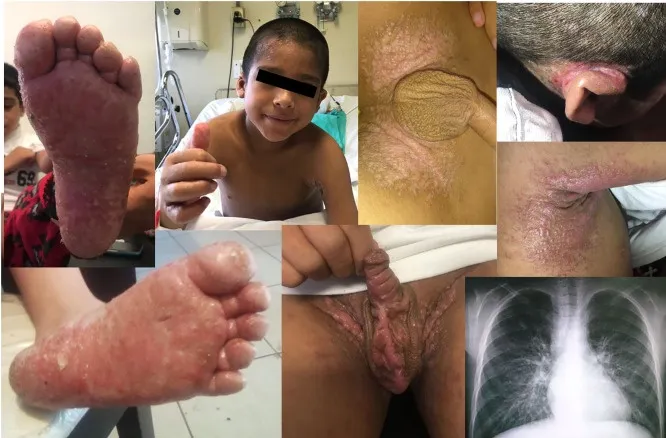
Some clinical features of DOCK8 deficiency. Plain warts and discolored skin patches in forehead, trunk, hands, and soles. Severe retroauricular and axillar eczema. Lower right corner: chest radiograph showing bilateral bronchiectases and perihilar interstitial infiltrates.
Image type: medical_photograph (skin_photograph)